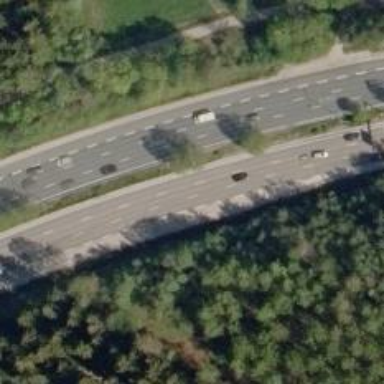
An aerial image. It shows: Asphalt road designated as trunk highway.